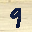
Label: 9